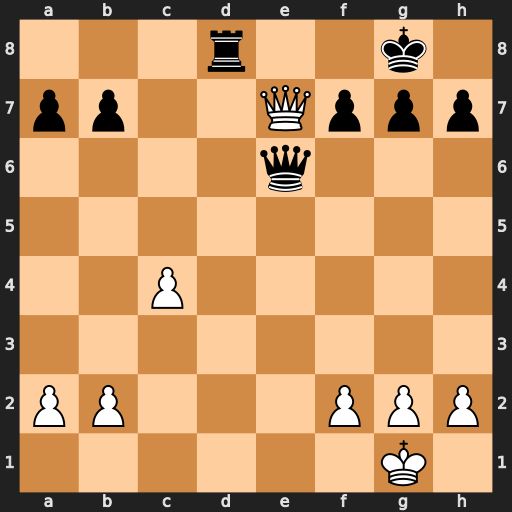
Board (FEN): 3r2k1/pp2Qppp/4q3/8/2P5/8/PP3PPP/6K1
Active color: w
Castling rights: -
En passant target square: -
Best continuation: Qxd8+ Qe8 Qxe8#